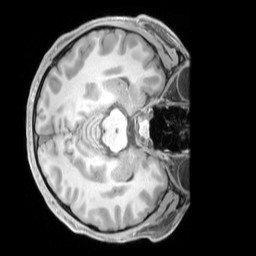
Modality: T1w
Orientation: axial
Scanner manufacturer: siemens
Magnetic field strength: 3 T
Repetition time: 2.3 s
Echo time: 0.00226 s